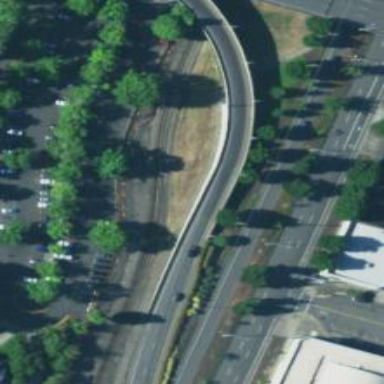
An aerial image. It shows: Trunk link road with asphalt surface.